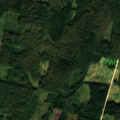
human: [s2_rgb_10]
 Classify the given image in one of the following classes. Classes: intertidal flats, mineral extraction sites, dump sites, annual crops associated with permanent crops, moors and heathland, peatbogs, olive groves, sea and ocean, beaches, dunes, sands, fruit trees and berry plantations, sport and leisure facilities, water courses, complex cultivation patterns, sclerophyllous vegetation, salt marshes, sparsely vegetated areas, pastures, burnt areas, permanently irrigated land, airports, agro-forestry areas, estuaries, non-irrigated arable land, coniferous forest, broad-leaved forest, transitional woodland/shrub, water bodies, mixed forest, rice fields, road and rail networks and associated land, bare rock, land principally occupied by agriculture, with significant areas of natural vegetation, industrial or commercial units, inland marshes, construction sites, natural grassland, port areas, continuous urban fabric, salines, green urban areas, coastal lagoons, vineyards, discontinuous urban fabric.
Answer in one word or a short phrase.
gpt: broad-leaved forest, coniferous forest, mixed forest